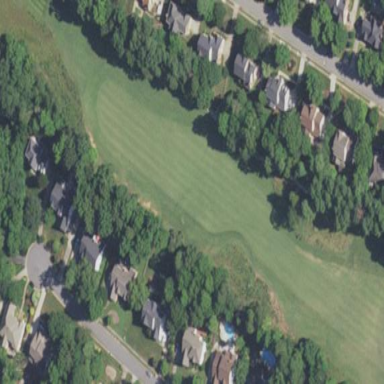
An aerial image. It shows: Rough grassy area used for golf.